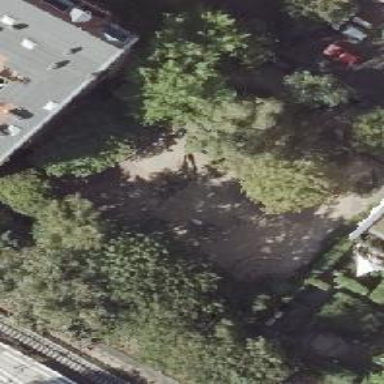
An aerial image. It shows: Playground area for leisure land.